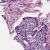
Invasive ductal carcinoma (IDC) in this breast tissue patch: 0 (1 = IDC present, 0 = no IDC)